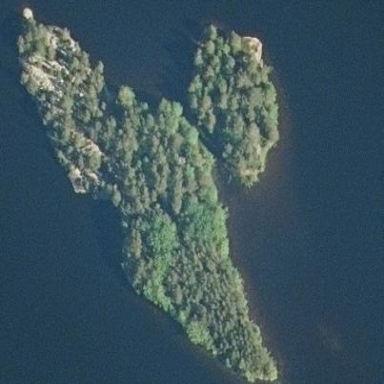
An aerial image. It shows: Island.